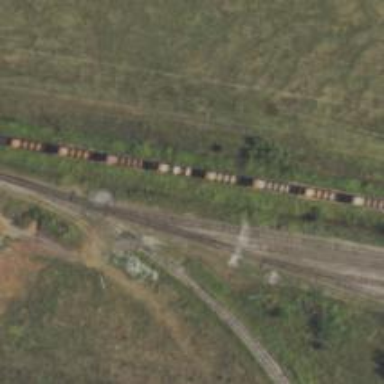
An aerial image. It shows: Railway yard used for servicing trains.